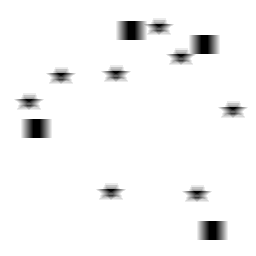
Squares: 4
Triangles: 0
Stars: 8
Total shapes: 12